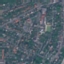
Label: Residential